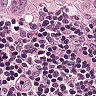
Metastatic tissue present: yes